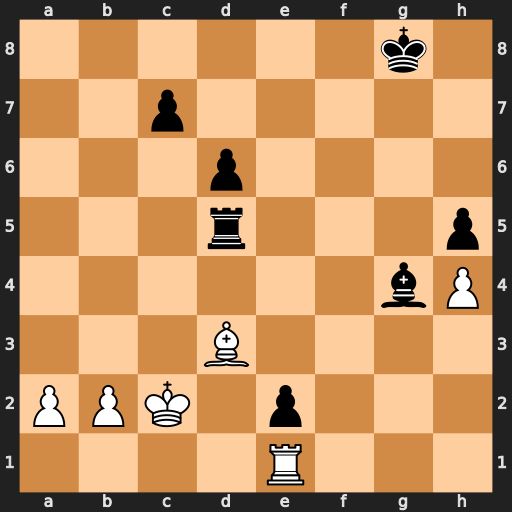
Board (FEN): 6k1/2p5/3p4/3r3p/6bP/3B4/PPK1p3/4R3
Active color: w
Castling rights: -
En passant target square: -
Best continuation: Bc4 Kg7 Bxd5